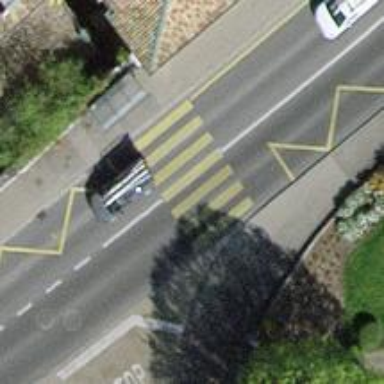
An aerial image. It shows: Marked crossing with zebra stripes on the road.